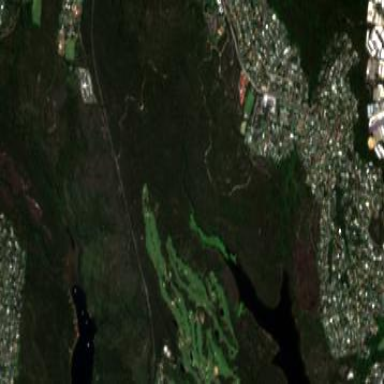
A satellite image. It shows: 18-hole golf course situated within leisure land.